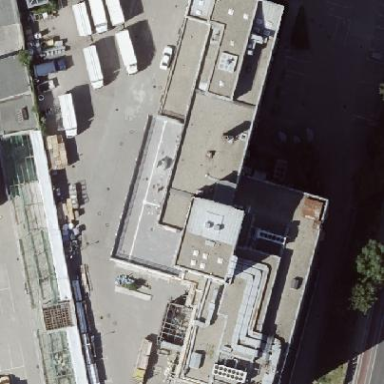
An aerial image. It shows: Office building with flat roof.